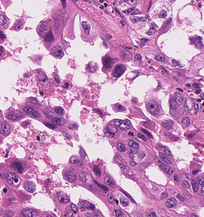
Tumor epithelial tissue: yes
Tumor-associated stroma tissue: no
Normal tissue: no